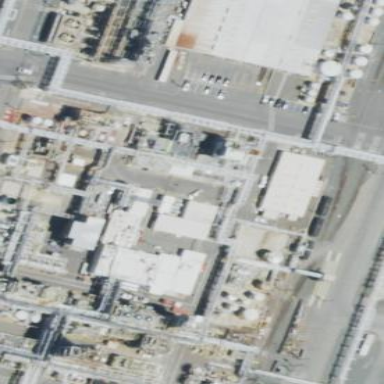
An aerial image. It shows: Industrial building.